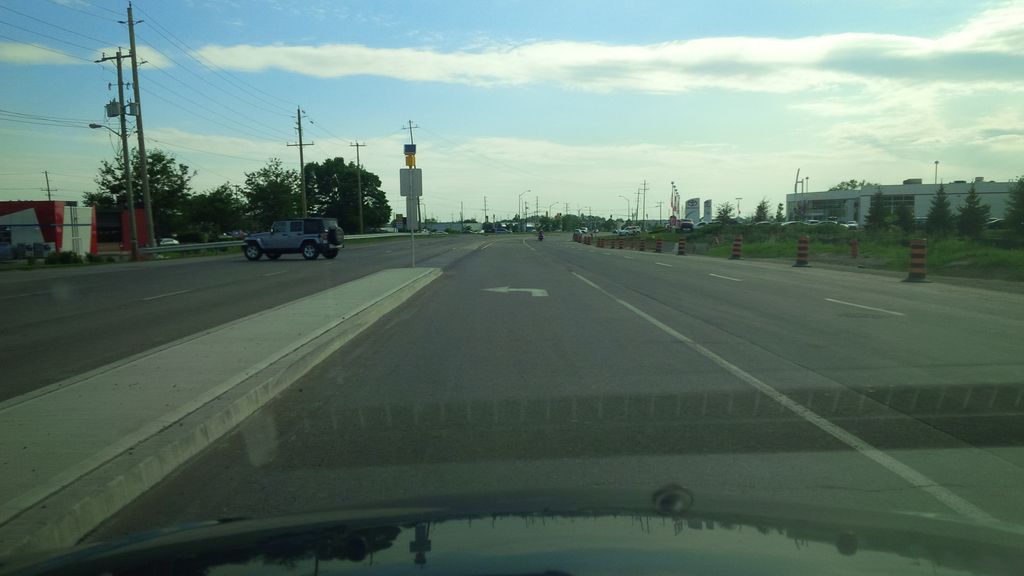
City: hamilton